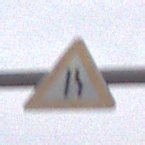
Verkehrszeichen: EinseitigVerengteFahrbahnRechts
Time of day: Midday
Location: Outdoor (RoadRail)
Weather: Overcast
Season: NotSpecified
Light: Natural